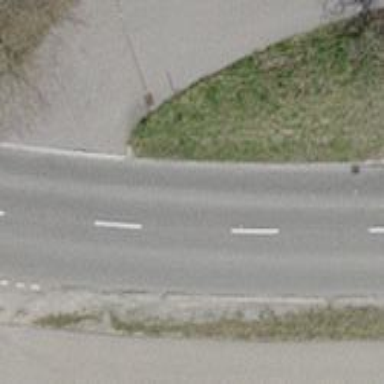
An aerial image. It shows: Tertiary road with asphalt surface and separate sidewalk.